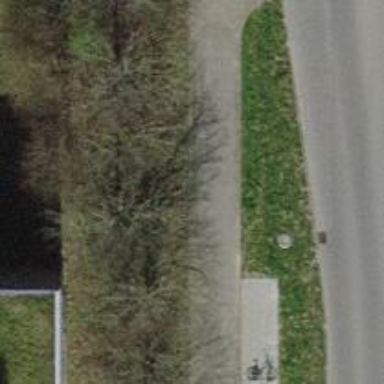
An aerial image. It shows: Bicycle rental facility.